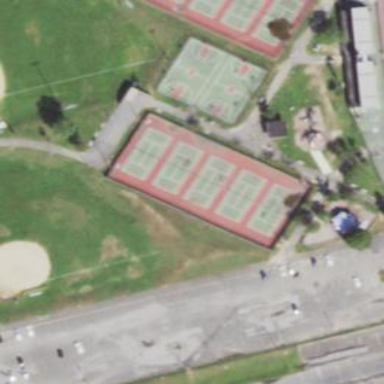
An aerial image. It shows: Tennis court in leisure pitch.